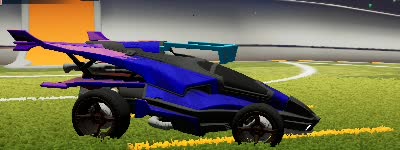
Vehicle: aftershock